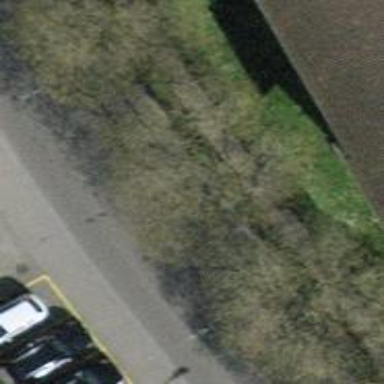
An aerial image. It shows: Asphalt sidewalk along the footway.